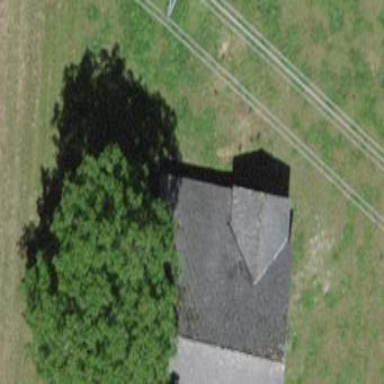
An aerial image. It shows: Barn.